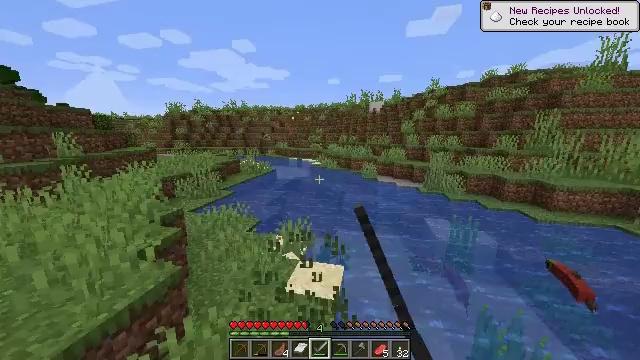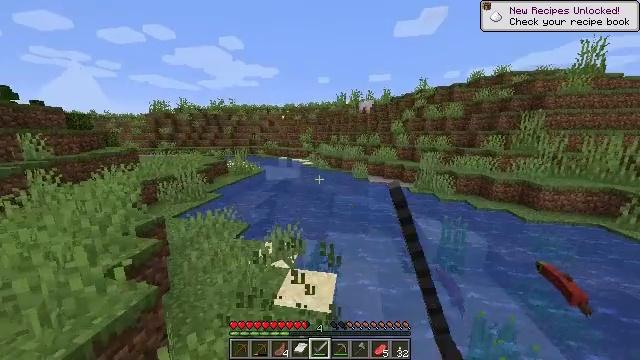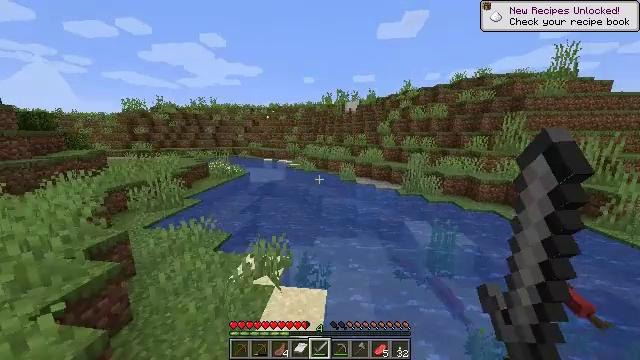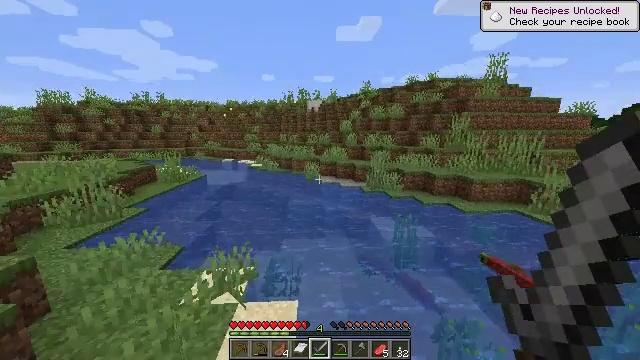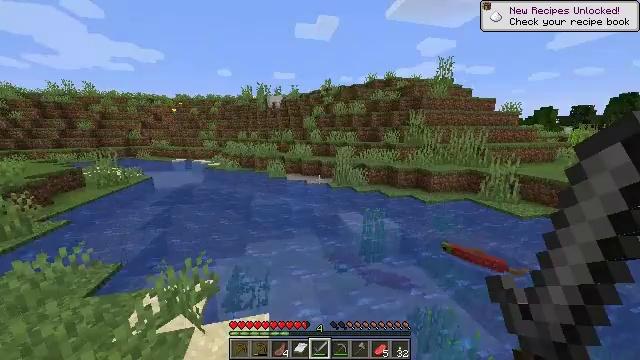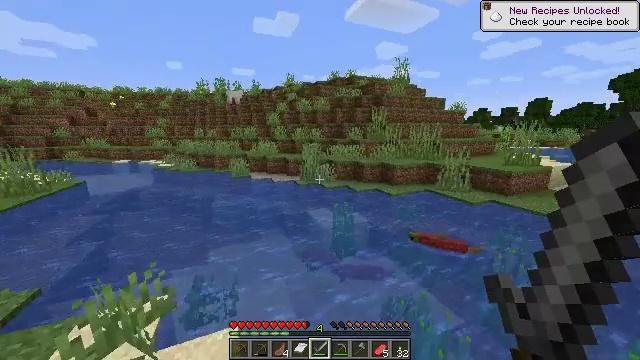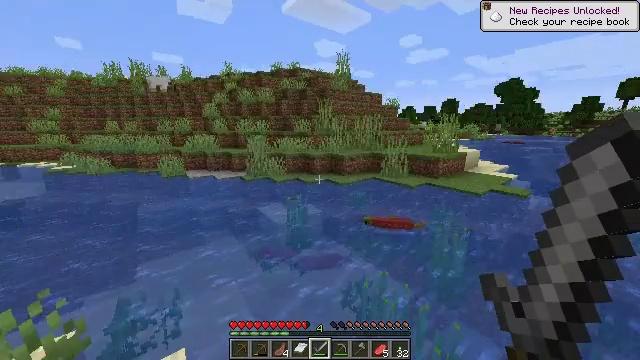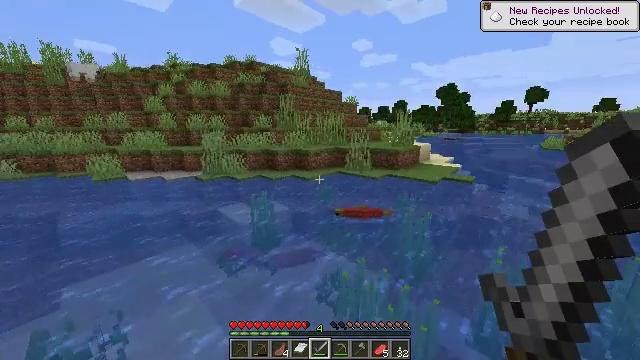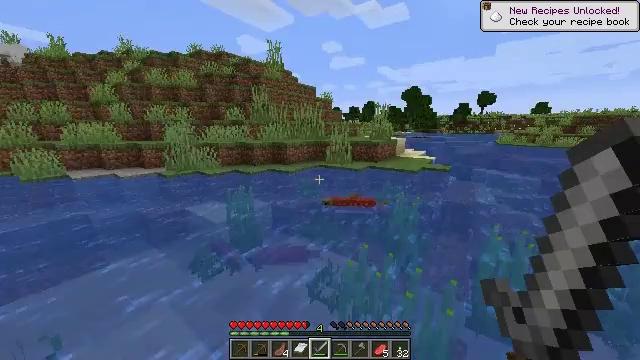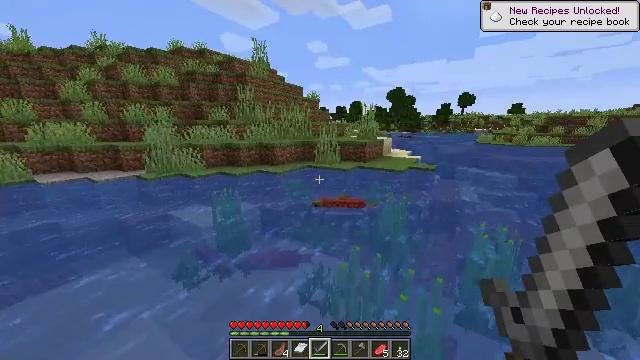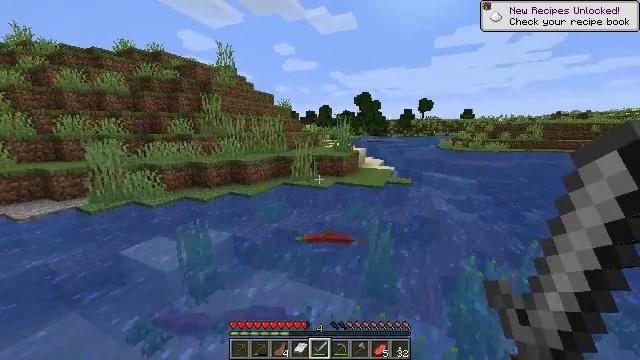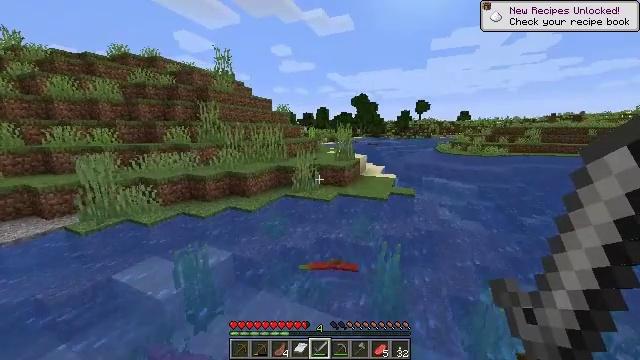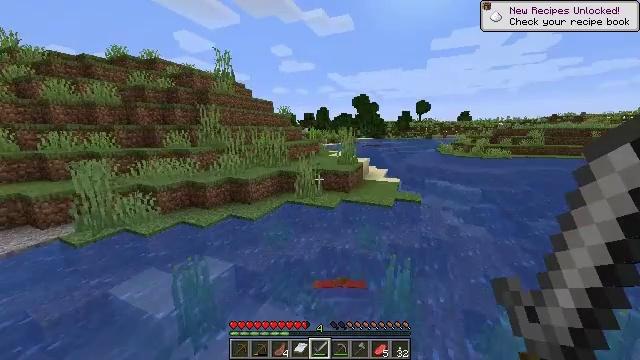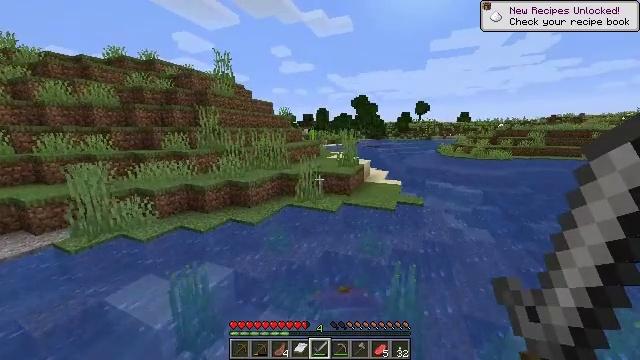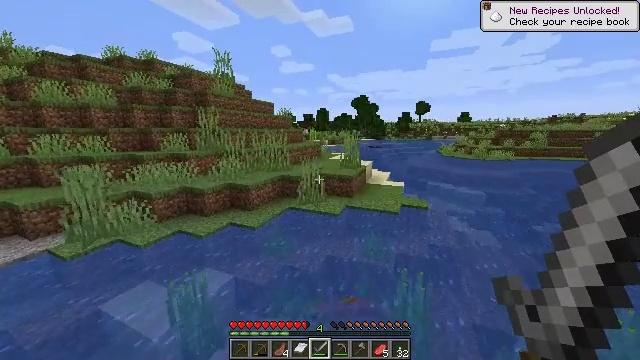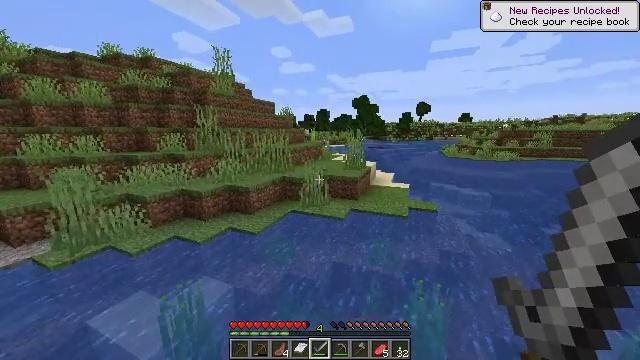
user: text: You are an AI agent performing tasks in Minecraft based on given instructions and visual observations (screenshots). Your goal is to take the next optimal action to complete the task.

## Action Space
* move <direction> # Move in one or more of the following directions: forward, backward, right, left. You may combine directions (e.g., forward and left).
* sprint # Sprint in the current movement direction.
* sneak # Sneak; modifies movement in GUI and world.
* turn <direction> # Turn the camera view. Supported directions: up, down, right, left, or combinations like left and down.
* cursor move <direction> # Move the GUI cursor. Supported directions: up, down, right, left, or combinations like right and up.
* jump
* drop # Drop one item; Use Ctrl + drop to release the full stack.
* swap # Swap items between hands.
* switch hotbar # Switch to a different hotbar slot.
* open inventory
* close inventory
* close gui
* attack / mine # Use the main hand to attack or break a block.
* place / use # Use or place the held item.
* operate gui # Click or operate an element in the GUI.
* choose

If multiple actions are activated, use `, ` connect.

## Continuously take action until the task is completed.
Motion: motion action
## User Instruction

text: Break the sugar cane.
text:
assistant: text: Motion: move forward, sprint, turn right, jump
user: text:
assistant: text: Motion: move forward, sprint, turn right, jump
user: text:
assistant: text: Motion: move forward, sprint, turn right, jump
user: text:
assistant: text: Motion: move forward, sprint, turn right, jump
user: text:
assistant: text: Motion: move forward, sprint, turn right, jump
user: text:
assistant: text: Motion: move forward, sprint, turn right and down, jump
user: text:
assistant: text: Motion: move forward, sprint, turn right, jump
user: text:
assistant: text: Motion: move forward, sprint, turn right, jump
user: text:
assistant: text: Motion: move forward, sprint, turn right, jump
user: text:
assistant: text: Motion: move forward, sprint, turn right, jump
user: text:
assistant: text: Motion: move forward, sprint, jump
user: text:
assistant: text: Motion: move forward, sprint, jump
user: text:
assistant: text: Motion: move forward, sprint, jump
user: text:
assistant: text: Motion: move forward, sprint, jump
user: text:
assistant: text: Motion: move forward, sprint, jump
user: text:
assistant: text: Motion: move forward, sprint, turn left, jump
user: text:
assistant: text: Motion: move forward, sprint, turn left, jump
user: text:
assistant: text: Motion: move forward, sprint, turn left, jump
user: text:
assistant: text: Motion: move forward, sprint, turn left, jump
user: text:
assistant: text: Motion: move forward, sprint, turn left, jump
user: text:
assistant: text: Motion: move forward, sprint, turn left, jump
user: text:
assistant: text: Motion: move forward, sprint, turn left, jump
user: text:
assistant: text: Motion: move forward, sprint, turn left, jump
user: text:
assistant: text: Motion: move forward, sprint, turn left, jump
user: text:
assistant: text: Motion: move forward, sprint, jump
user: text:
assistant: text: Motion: move forward, sprint, jump
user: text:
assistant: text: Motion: move forward, sprint, turn right, jump
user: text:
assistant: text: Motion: move forward, sprint, turn right and down, jump
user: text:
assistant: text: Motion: move forward, sprint, turn right and down, jump
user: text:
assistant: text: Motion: move forward, sprint, turn right, jump